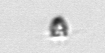
Label: Pyramimonas